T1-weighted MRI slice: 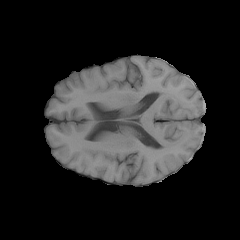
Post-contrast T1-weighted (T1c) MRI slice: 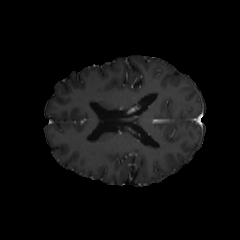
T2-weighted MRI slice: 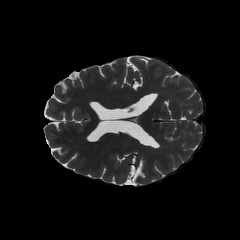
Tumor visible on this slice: no